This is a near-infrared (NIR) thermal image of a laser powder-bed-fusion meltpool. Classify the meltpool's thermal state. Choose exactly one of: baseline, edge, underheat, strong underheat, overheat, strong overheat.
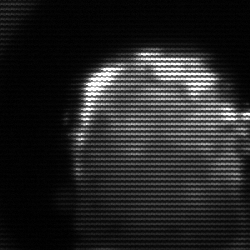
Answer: baseline